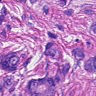
Metastatic tissue present: yes